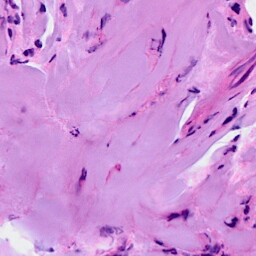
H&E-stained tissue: Breast